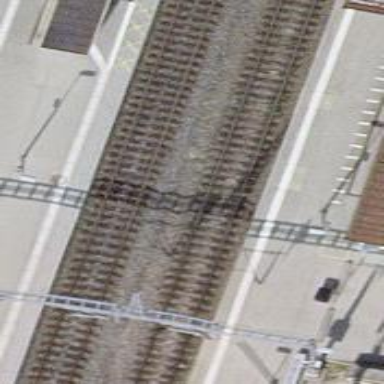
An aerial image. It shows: Railway stop with public transport stop position.